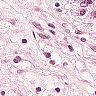
Metastatic tissue present: yes